Interaction volume radius: 10 \u00c5
Interaction volume height: 10 \u00c5
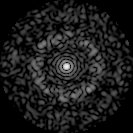
Disorder parameter: 0.8398